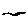
Label: bird